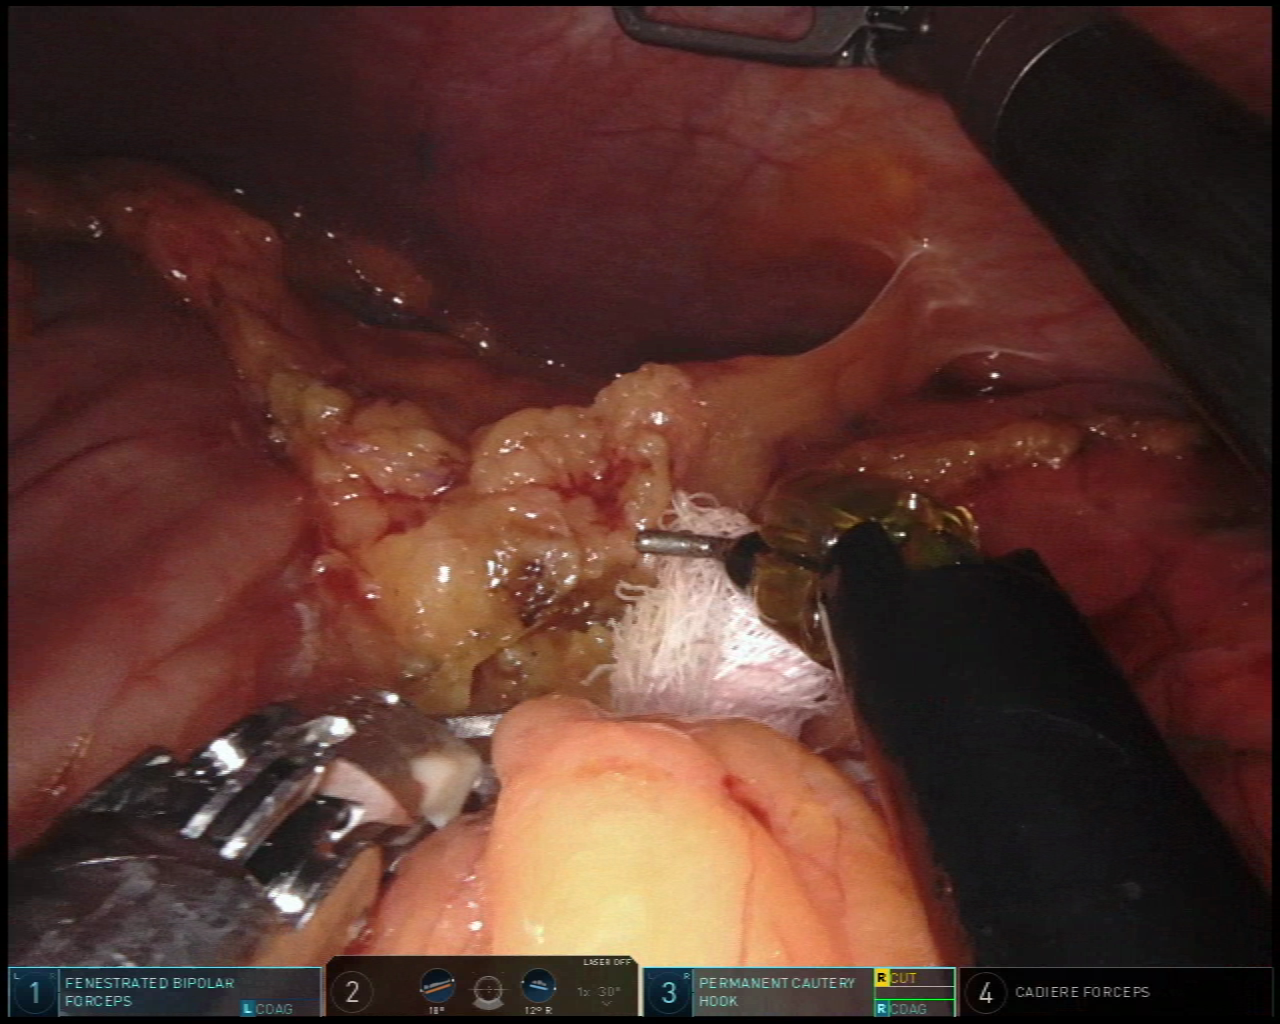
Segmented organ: spleen
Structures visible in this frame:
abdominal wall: yes
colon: yes
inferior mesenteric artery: no
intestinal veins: no
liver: no
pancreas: no
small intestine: no
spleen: yes
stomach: no
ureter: no
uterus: no
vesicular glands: no